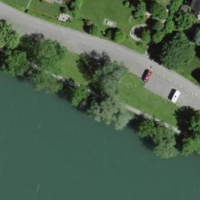
EUNIS habitat code: 15
Species observed at this site:
Stachys palustris
Tussilago farfara